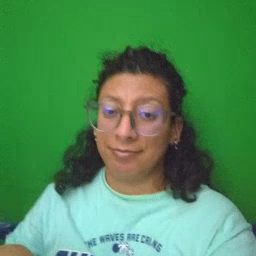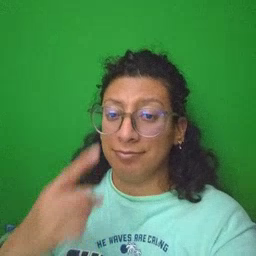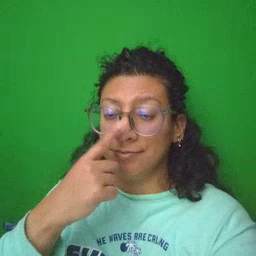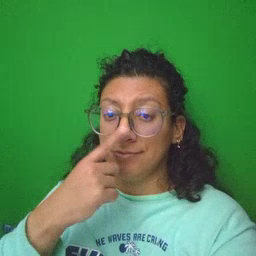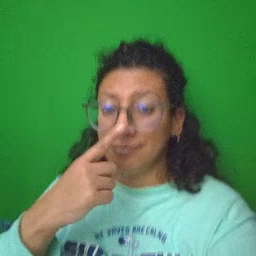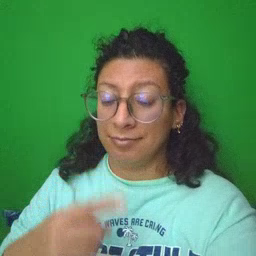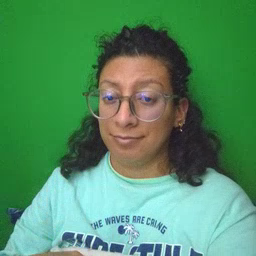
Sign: nose